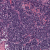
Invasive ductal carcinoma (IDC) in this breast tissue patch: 0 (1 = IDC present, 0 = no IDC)